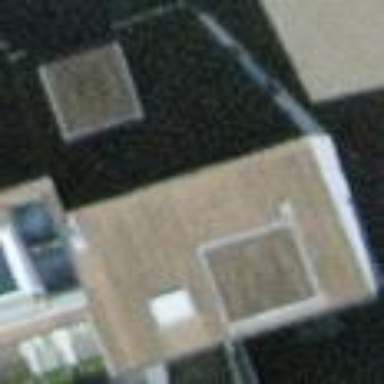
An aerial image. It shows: Semi-detached house.